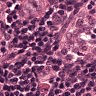
Metastatic tissue present: no